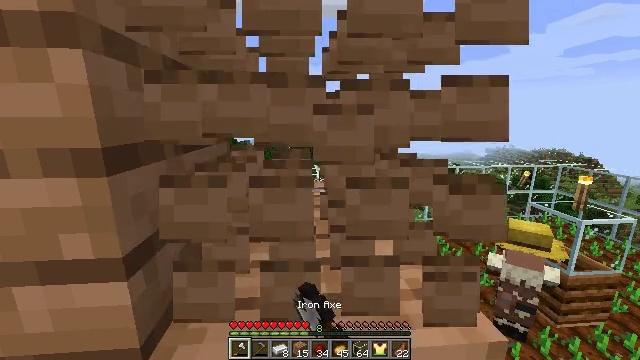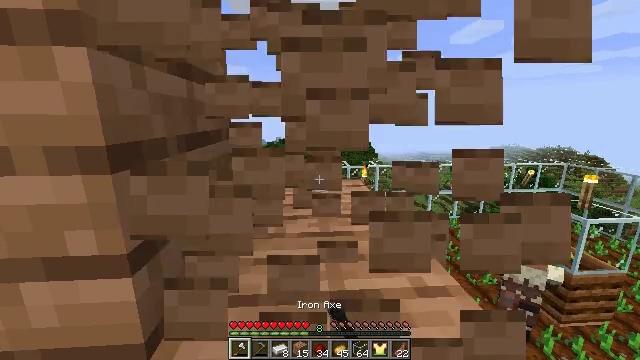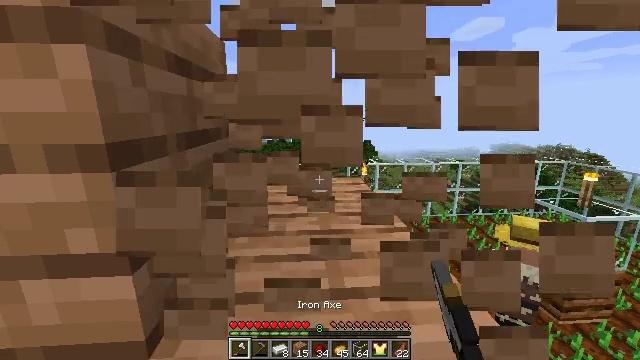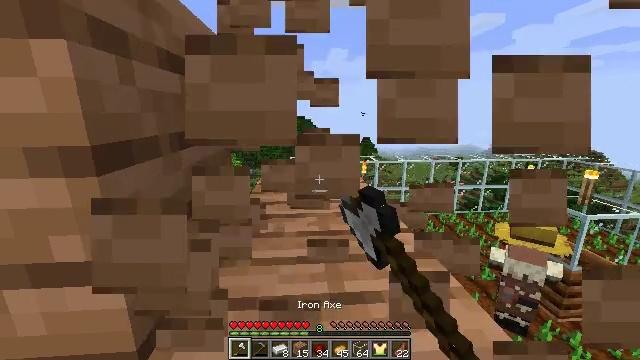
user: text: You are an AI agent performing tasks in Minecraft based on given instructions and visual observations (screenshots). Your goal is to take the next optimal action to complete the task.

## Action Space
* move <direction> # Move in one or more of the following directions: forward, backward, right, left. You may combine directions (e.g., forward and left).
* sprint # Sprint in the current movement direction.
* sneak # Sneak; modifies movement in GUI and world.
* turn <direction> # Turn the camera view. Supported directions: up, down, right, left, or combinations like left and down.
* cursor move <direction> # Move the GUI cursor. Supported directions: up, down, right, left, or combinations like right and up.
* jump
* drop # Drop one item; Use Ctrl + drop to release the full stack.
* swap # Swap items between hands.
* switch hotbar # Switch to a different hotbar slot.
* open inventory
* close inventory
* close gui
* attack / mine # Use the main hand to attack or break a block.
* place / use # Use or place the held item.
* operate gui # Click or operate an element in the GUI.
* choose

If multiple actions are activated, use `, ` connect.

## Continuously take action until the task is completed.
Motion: motion action
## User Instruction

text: Attack the jungle planks to collect them.
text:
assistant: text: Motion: attack / mine
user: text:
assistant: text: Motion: attack / mine
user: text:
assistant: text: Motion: move forward
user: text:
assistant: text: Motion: no_op